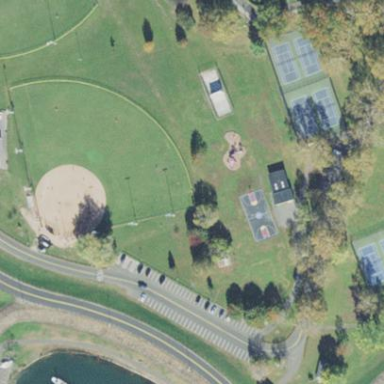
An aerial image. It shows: Basketball court on pitch.